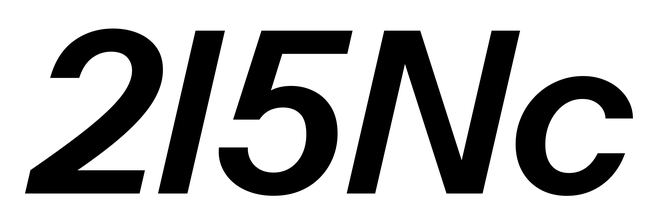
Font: InstrumentSans-Italic_SemiBold_Italic